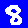
Digit: 8